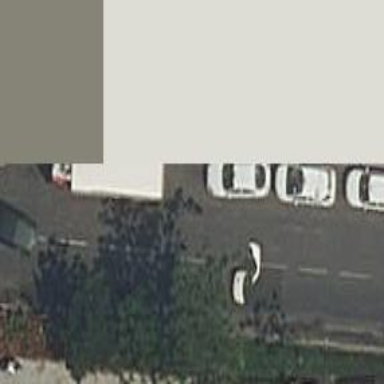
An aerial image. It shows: Taxi stand.